Question: Count the number of objects in the diagram.
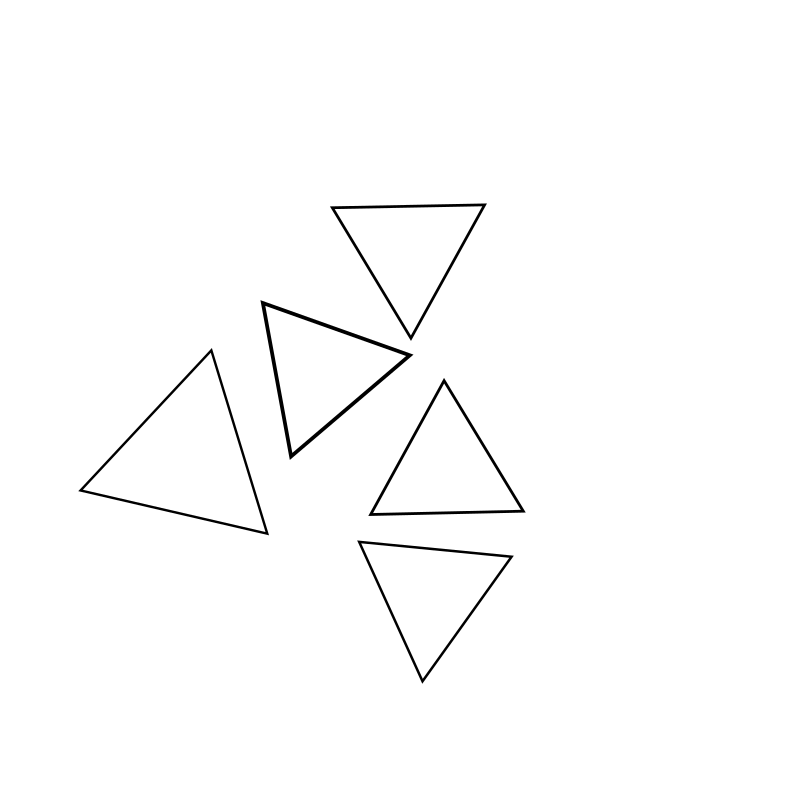
Answer: 5